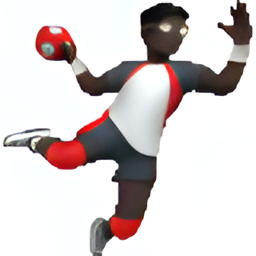
Name: man playing handball type 6
Emoji: 🤾🏿‍♂️
Group: People & Body
Sub-group: person-sport